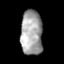
Tissue: lung
Cell type: Epithelial cells
Senescence score: 0.1942
Nuclear area (px): 956
Mean DAPI intensity: 163.802